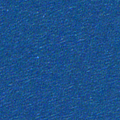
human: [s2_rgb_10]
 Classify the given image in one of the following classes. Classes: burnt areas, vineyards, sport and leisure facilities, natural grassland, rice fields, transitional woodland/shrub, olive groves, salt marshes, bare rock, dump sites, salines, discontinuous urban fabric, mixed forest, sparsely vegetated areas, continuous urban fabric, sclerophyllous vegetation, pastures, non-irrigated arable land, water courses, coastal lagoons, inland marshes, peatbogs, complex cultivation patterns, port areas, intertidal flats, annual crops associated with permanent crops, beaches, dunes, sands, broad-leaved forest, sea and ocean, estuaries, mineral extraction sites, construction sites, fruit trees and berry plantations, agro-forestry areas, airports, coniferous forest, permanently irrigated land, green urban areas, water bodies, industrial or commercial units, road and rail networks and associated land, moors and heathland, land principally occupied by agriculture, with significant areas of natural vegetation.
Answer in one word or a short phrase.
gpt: sea and ocean